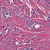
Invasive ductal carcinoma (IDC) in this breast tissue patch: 1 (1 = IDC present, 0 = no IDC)